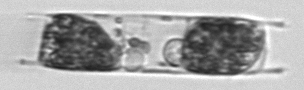
Label: Hemiaulus